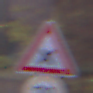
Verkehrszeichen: KreuzungOderEinmuendung
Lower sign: Geschwindigkeit70
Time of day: SunriseSunset
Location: Outdoor (Urban)
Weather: Clear
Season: NotSpecified
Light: Natural